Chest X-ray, AP view. Patient: 66 years old, sex M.
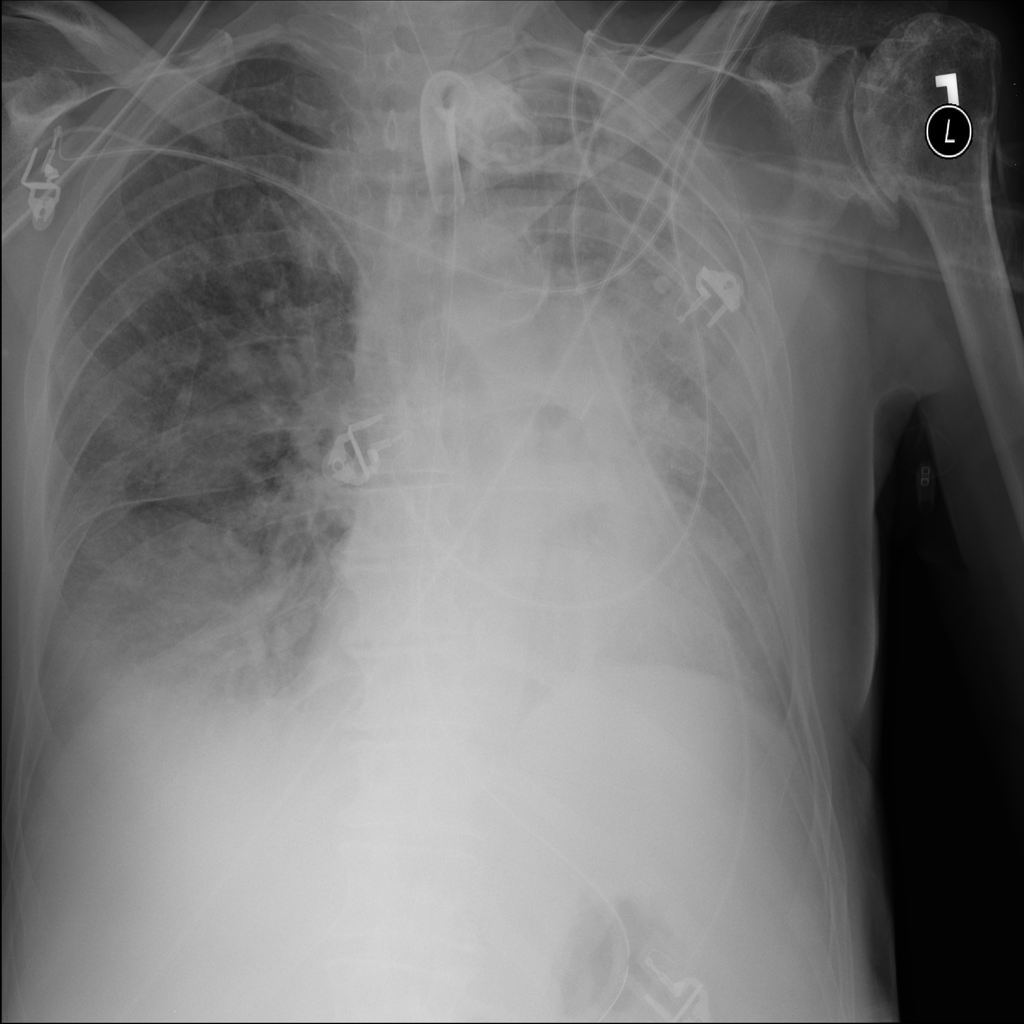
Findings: No Finding